Question: I got the result from database and trying to display on page. but alignment is not correct. may i know how can i fix it?
## Code in View
'''
<?php
echo "<table align='center'>";
echo "<tr>";
echo "<td> Language ID: </td>";
echo "</tr>";
echo "<tr>";
echo "<td> Language Name: </td>";
echo "</tr>";
echo "<tr>";
echo "<td> Date Posted : </td>";
echo "</tr>";
if ($query == true) {
foreach ($query as $row) {
echo "<tr>";
echo "<td>" . $row -> pk_bint_language_id . "</td>";
echo "<td>" . $row -> vchr_language_name . "</td>";
echo "<td>" . $row -> bint_language_level . "</td>";
echo "<td>" . $row -> dat_updated_date . "</td>";
echo "</tr>";
}
}
echo "</table>";
?>
'''
Output:

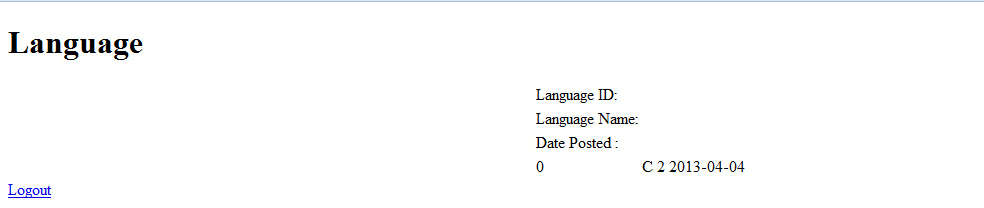
Answer: You want to display 'four' rows within the 'foreach' loop, however you have only 'three' in the header section. From what I can see you are missing 'Language level' /added to the example/
'''
echo "<table align='center'>
<tr>
<td> Language ID: </td>
<td> Language Name: </td>
<td> Language Level: </td>
<td> Date Posted : </td>
</tr>";
if ($query == true) {
foreach ($query as $row) {
echo "<tr>";
echo "<td>" . $row -> pk_bint_language_id . "</td>";
echo "<td>" . $row -> vchr_language_name . "</td>";
echo "<td>" . $row -> bint_language_level . "</td>";
echo "<td>" . $row -> dat_updated_date . "</td>";
echo "</tr>";
}
}
echo "</table>";
'''